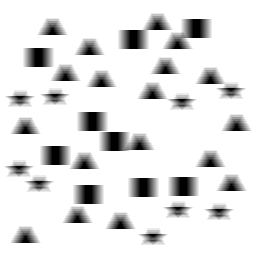
Squares: 9
Triangles: 18
Stars: 9
Total shapes: 36